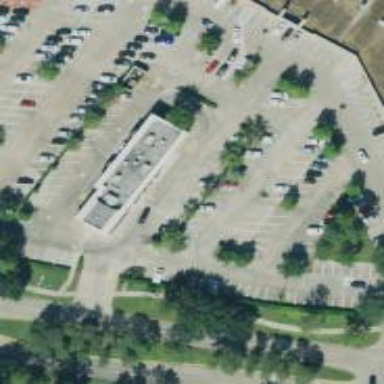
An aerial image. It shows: Parking space is available.